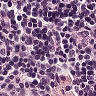
Metastatic tissue present: no